Question: I need some help on conversion of speech to text using Android Speech API. The API is giving me correct results on my Device (Android Version 2.3.5) but when I tested it on Device Having Android Version 4.1.2, it is giving me abnormal results. Like the result is being repeated multiple times. If somebody have faced this problem can you tell me how to cater this issue ?
Following is the code I am using:
'''
public class MainActivity extends Activity {
protected static final int RESULT_SPEECH = 1;
protected static final String TAG = "MY_TAG";
private TextView spokenText;
private Button spkButton;
private Button stopButton;
private SpeechRecognizer sR;
private ClickListener clickListener;
@Override
protected void onCreate(Bundle savedInstanceState) {
super.onCreate(savedInstanceState);
setContentView(R.layout.activity_main);
clickListener = new ClickListener();
spokenText = (TextView) findViewById(R.id.spokenText);
spokenAnswer = (TextView) findViewById(R.id.spokenAnswer);
spkButton = (Button) findViewById(R.id.speakButton);
stopButton = (Button) findViewById(R.id.stopButton);
spkButton.setOnClickListener(clickListener);
stopButton.setOnClickListener(clickListener);
sR = SpeechRecognizer.createSpeechRecognizer(this);
sR.setRecognitionListener(new listener());
}
@Override
public boolean onCreateOptionsMenu(Menu menu) {
// Inflate the menu; this adds items to the action bar if it is present.
getMenuInflater().inflate(R.menu.main, menu);
return true;
}
public void startListening()
{
Intent intent = new Intent(RecognizerIntent.ACTION_RECOGNIZE_SPEECH);
intent.putExtra(RecognizerIntent.EXTRA_LANGUAGE_MODEL,RecognizerIntent.LANGUAGE_MODEL_FREE_FORM);
intent.putExtra(RecognizerIntent.EXTRA_LANGUAGE_MODEL, "en-US");
intent.putExtra(RecognizerIntent.EXTRA_MAX_RESULTS,1);
intent.putExtra(RecognizerIntent.EXTRA_CALLING_PACKAGE,this.getPackageName());
sR.startListening(intent);
}
public void stopListening()
{
sR.stopListening();
}
class ClickListener implements OnClickListener
{
@Override
public void onClick(View v) {
// TODO Auto-generated method stub
if(v == spkButton)
{
startListening();
}
else if(v == stopButton)
{
stopListening();
}
}
}
class listener implements RecognitionListener{
@Override
public void onRmsChanged(float rmsdB) {
// TODO Auto-generated method stub
//Log.d(TAG, "onRmsChanged");
}
@Override
public void onResults(Bundle results) {
// TODO Auto-generated method stub
String str = new String();
//Log.d(TAG, "onResults " + results);
ArrayList<String> data = results.getStringArrayList(SpeechRecognizer.RESULTS_RECOGNITION);
for (int i = 0; i < data.size(); i++)
{
//Log.d(TAG, "result " + data.get(i));
str += data.get(i);
}
Log.d(TAG, str);
spokenText.setText(str);
}
@Override
public void onReadyForSpeech(Bundle params) {
// TODO Auto-generated method stub
//Log.d(TAG, "onReadyForSpeech");
}
@Override
public void onPartialResults(Bundle partialResults) {
// TODO Auto-generated method stub
//Log.d(TAG, "onPartialResults");
}
@Override
public void onEvent(int eventType, Bundle params) {
// TODO Auto-generated method stub
//Log.d(TAG, "onEvent");
}
@Override
public void onError(int error) {
// TODO Auto-generated method stub
String mError = "";
switch (error) {
case SpeechRecognizer.ERROR_NETWORK_TIMEOUT:
mError = " network timeout";
break;
case SpeechRecognizer.ERROR_NETWORK:
mError = " network" ;
return;
case SpeechRecognizer.ERROR_AUDIO:
mError = " audio";
break;
case SpeechRecognizer.ERROR_SERVER:
mError = " server";
break;
case SpeechRecognizer.ERROR_CLIENT:
mError = " client";
break;
case SpeechRecognizer.ERROR_SPEECH_TIMEOUT:
mError = " speech time out" ;
break;
case SpeechRecognizer.ERROR_NO_MATCH:
mError = " no match" ;
break;
case SpeechRecognizer.ERROR_RECOGNIZER_BUSY:
mError = " recogniser busy" ;
break;
case SpeechRecognizer.ERROR_INSUFFICIENT_PERMISSIONS:
mError = " insufficient permissions" ;
break;
}
//Log.d(TAG, "Error: " + error + " - " + mError);
//startListening();
}
@Override
public void onEndOfSpeech() {
// TODO Auto-generated method stub
//Log.d(TAG, "onEndOfSpeech");
//startListening();
}
@Override
public void onBufferReceived(byte[] buffer) {
// TODO Auto-generated method stub
//Log.d(TAG, "onBufferReceived");
}
@Override
public void onBeginningOfSpeech() {
// TODO Auto-generated method stub
}
}
}
'''
Following is the output i am seeing - The results are abnormal, it should have shown a single time rather that 3 times ..

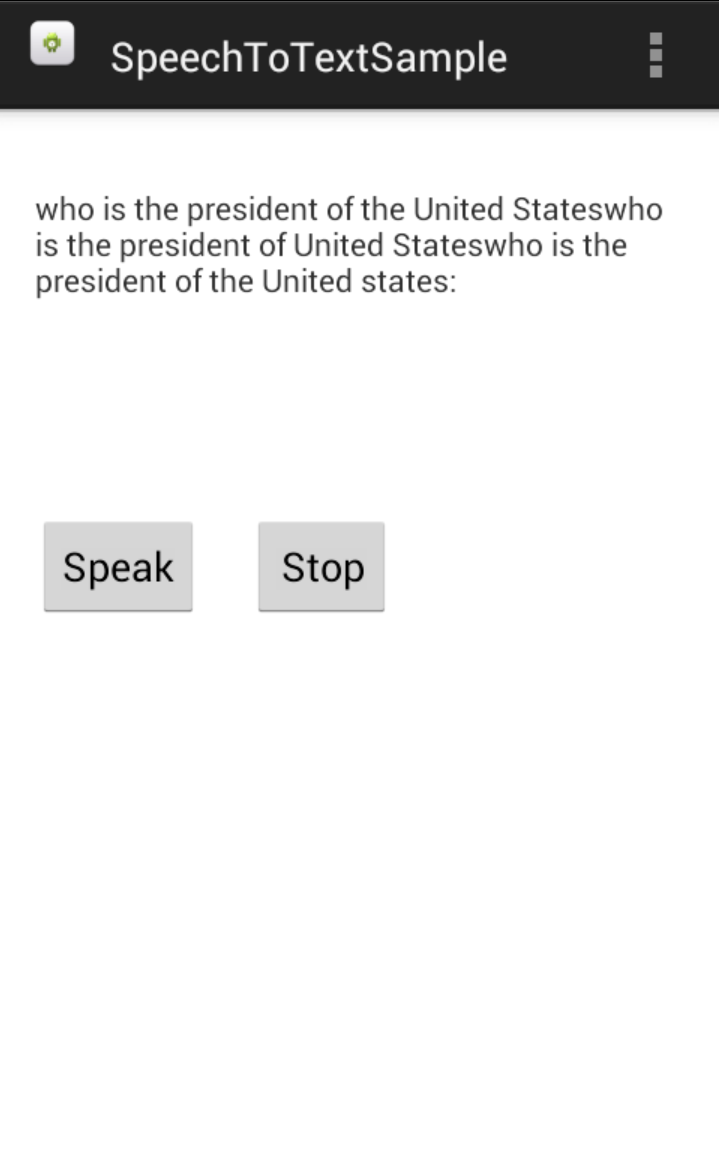
Answer: Here is a chunk of response from one of the google-speech-api on android. Note the JSON array in the 'hypothesis' field...
> {"status":0,"id":"a4ca9654c6cc684dc3279cd1aaa00cc7-1","hypotheses":[{"utterance":"map
of the state of California","confidence":0.87869847}]}
You need to know the details of the api's response body you are using and , if necessary , how to parse JSON arrays in the response like the 'hypothesis' field above.
If it is an array as i suspect it is , then you just need a little parsing of the array to get the proper response without the duplication issue.